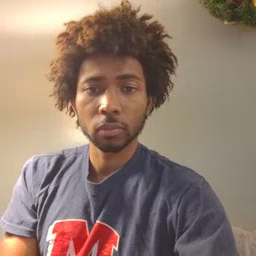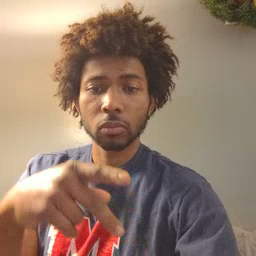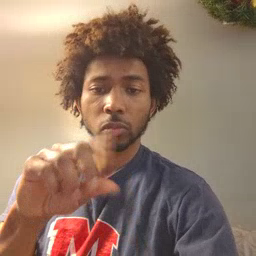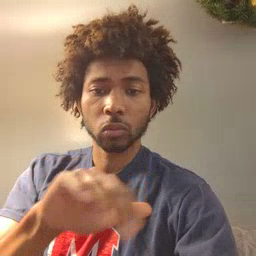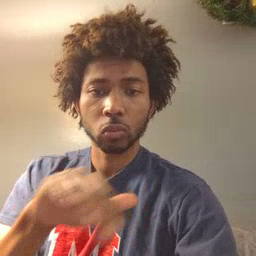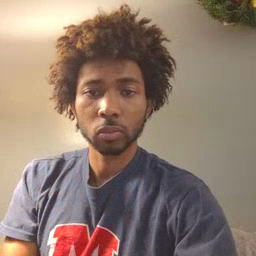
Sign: pool